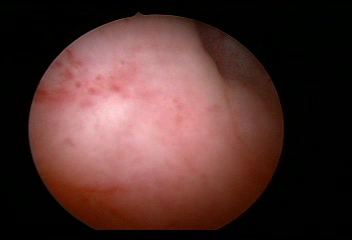
Modality: WLC
Class: Normal mucosa
Bladder cancer association: No